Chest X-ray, AP view. Patient: 35 years old, sex F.
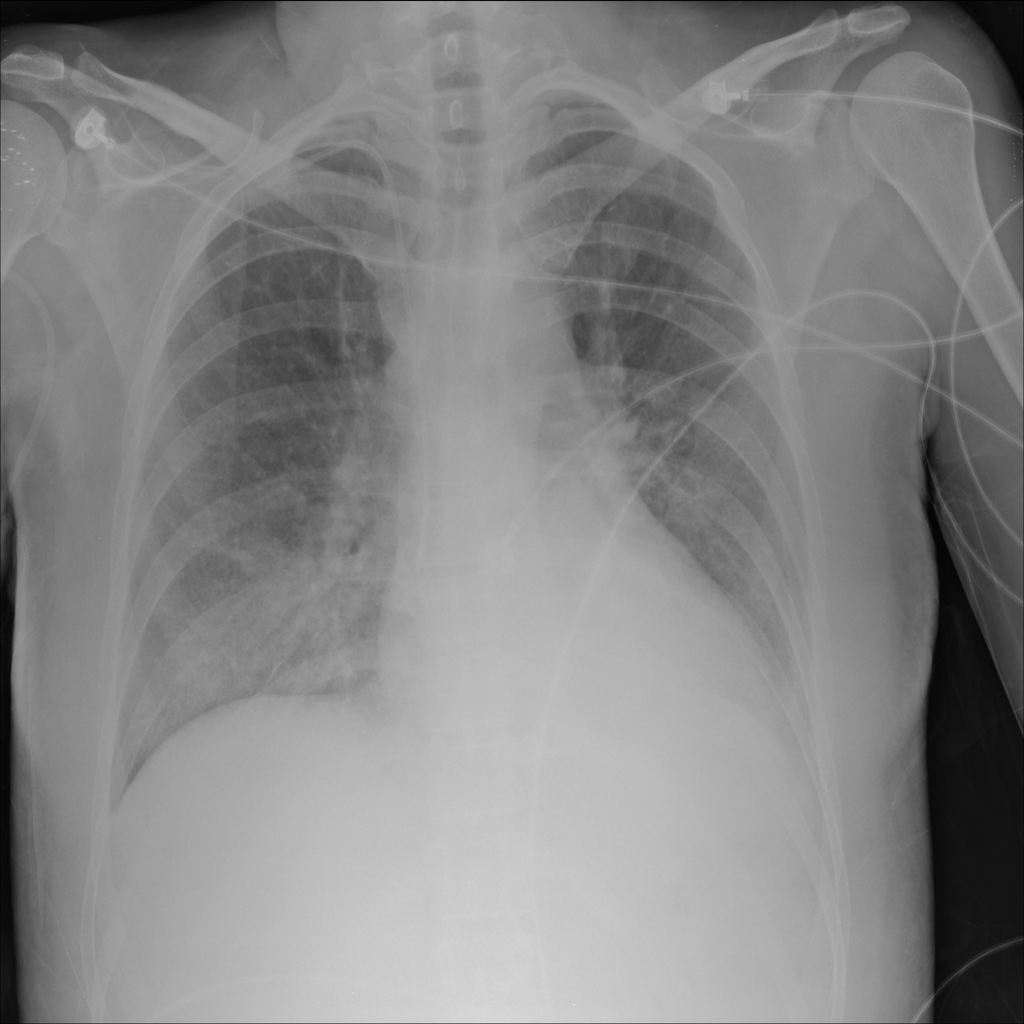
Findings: No Finding